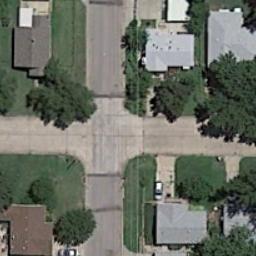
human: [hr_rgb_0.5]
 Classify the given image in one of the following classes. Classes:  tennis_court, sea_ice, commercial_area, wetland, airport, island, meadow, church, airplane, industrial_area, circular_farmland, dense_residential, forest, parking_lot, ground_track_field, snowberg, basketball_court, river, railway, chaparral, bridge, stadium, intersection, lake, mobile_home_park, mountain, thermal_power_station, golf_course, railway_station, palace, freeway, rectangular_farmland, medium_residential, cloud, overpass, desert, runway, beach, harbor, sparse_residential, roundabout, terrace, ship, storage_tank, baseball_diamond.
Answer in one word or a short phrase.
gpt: intersection